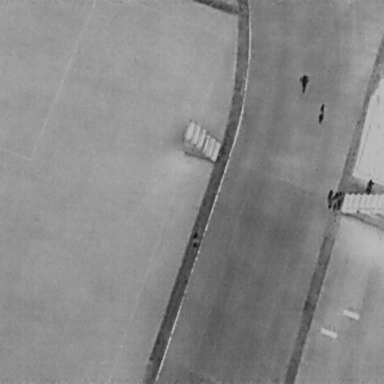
There are seven People in the infrared image.